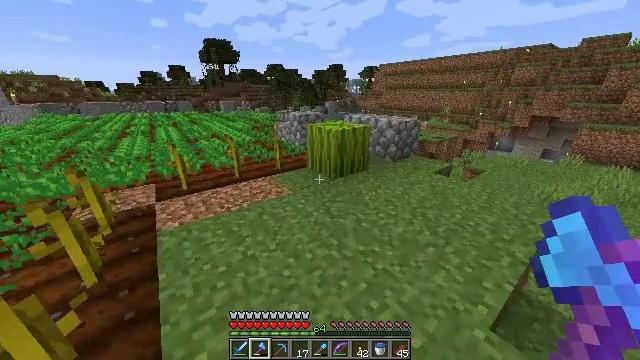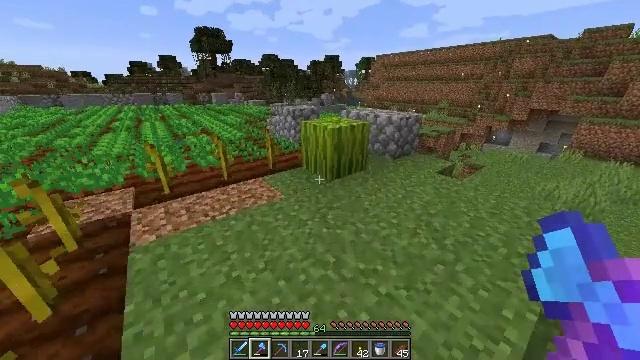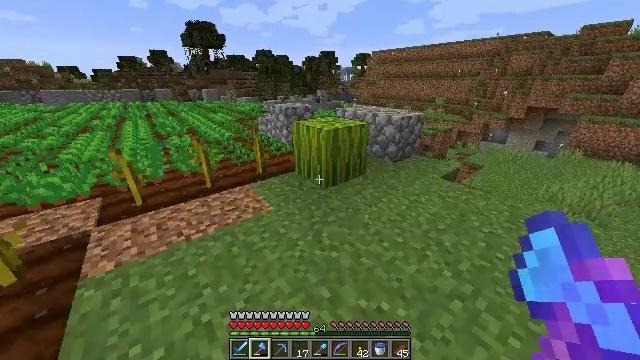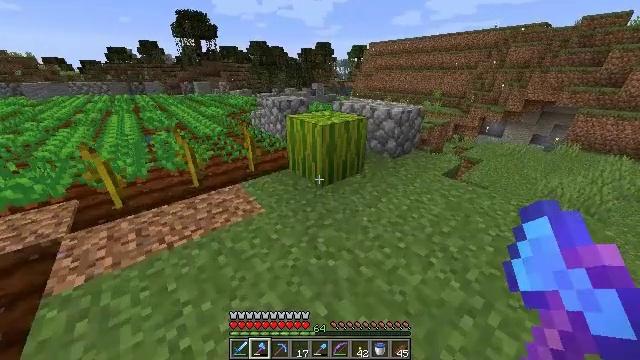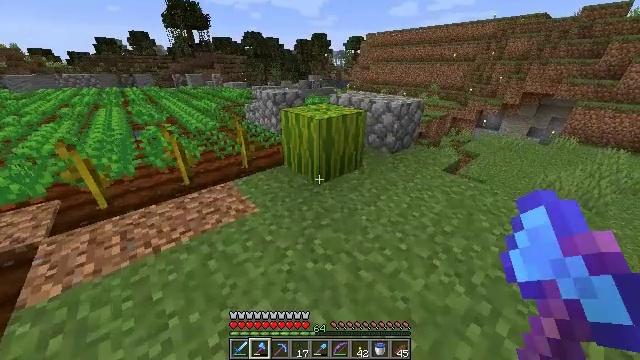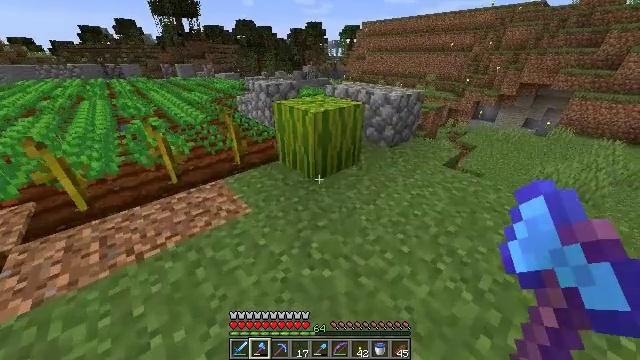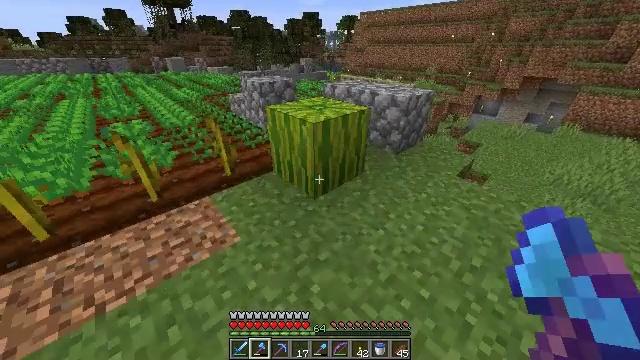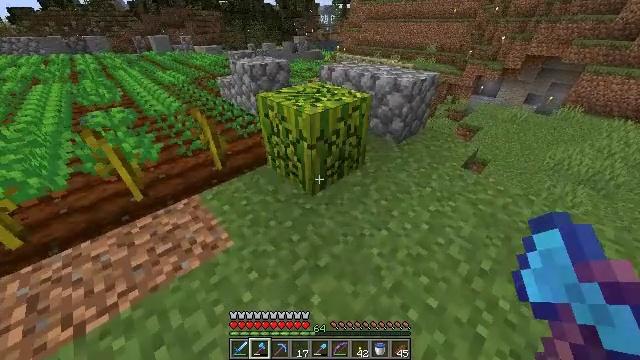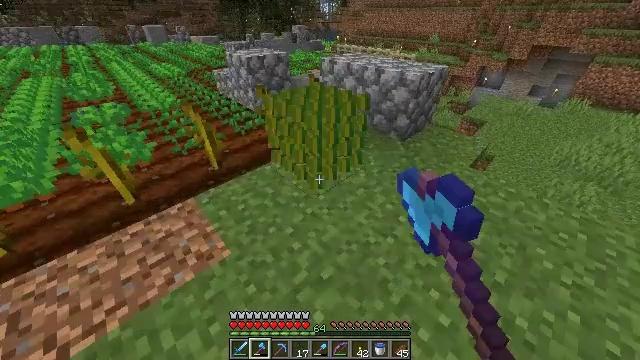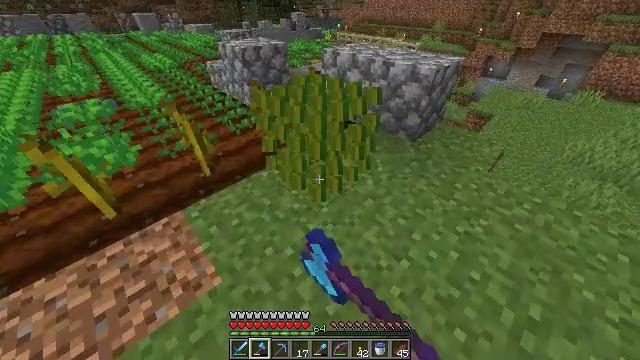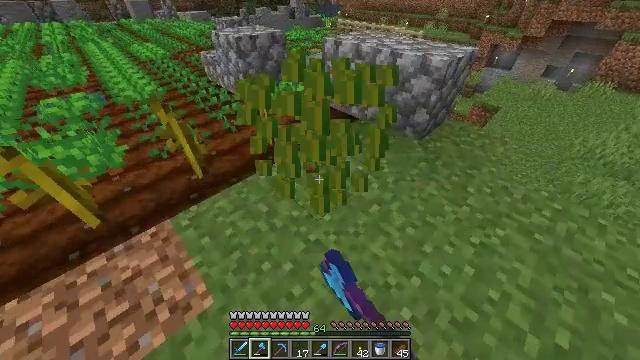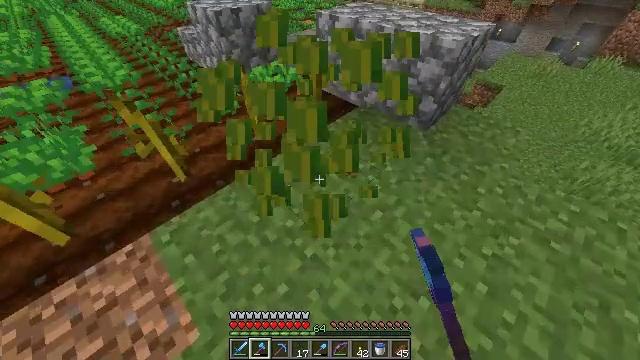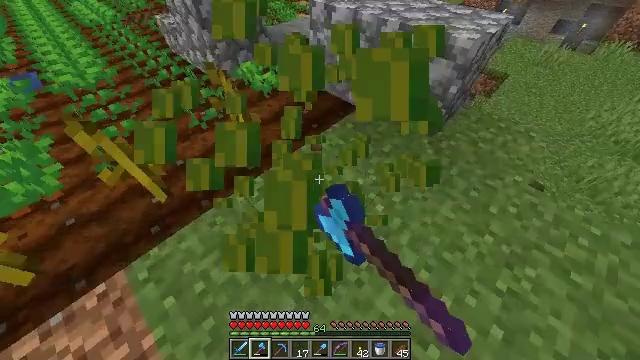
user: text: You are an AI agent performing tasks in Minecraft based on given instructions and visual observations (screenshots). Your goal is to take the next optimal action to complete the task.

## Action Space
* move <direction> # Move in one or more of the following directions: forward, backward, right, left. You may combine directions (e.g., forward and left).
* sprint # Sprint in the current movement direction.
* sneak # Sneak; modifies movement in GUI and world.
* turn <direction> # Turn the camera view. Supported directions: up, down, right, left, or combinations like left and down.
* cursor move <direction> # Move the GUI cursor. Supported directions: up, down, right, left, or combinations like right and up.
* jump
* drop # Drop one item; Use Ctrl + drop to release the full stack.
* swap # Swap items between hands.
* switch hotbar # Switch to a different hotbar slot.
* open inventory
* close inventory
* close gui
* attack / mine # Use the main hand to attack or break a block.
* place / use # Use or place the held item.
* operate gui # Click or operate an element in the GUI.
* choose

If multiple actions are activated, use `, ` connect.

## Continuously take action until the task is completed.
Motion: motion action
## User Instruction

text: Gather melon for food.
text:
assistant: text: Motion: move forward, sprint, turn right and down
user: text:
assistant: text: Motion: move forward, sprint, turn right
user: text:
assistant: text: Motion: move forward, sprint, turn right and down
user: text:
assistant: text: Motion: move forward, sprint, turn down
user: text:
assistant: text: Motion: move forward, sprint, turn right and down
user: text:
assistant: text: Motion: move forward, sprint, turn down
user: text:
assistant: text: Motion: move forward, sprint, turn right and down, attack / mine
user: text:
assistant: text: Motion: move forward, sprint, turn down, attack / mine
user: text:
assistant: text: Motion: move forward, sprint, turn down, attack / mine
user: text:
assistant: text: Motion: move forward, sprint, turn down, attack / mine
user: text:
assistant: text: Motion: move forward, sprint, turn right and down, attack / mine
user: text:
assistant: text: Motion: move forward, sprint, turn right and down, attack / mine
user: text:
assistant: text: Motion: no_op